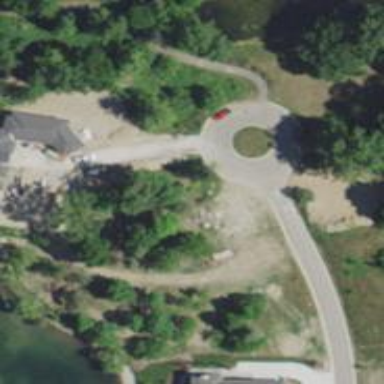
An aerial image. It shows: Turning loop on the road.